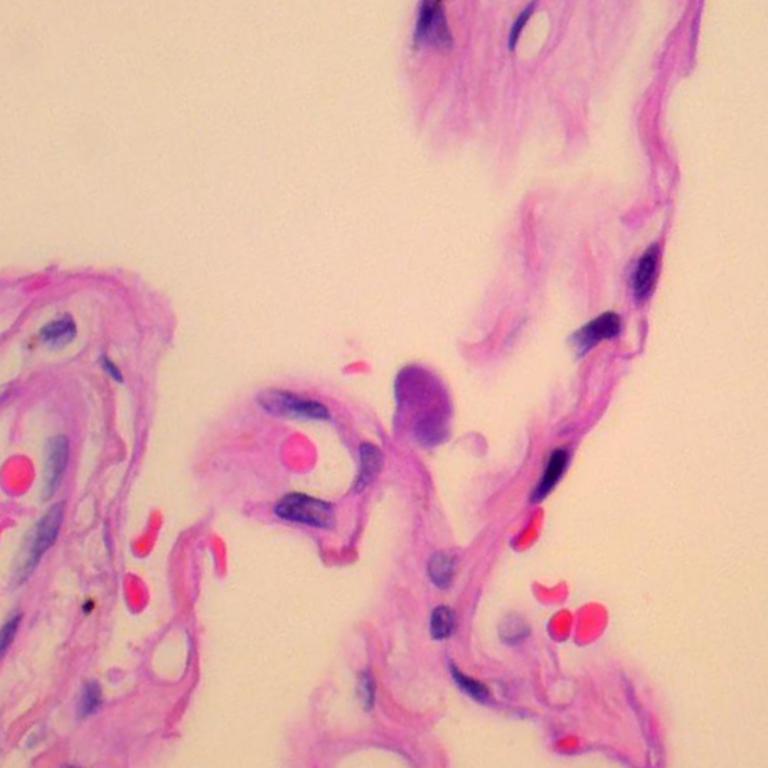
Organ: lung
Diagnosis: benign